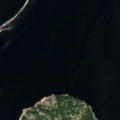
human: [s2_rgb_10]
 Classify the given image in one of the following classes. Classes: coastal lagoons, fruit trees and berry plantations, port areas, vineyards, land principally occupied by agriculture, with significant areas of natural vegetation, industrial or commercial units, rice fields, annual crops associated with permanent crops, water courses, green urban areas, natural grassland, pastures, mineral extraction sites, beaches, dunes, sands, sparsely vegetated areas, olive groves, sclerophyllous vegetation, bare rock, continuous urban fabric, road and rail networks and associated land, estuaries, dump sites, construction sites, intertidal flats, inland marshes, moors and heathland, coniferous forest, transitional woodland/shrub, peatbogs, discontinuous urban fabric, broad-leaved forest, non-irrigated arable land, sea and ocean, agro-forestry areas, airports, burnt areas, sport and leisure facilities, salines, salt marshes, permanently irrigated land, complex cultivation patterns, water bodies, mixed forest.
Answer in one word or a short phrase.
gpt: mixed forest, sea and ocean